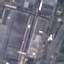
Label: Industrial